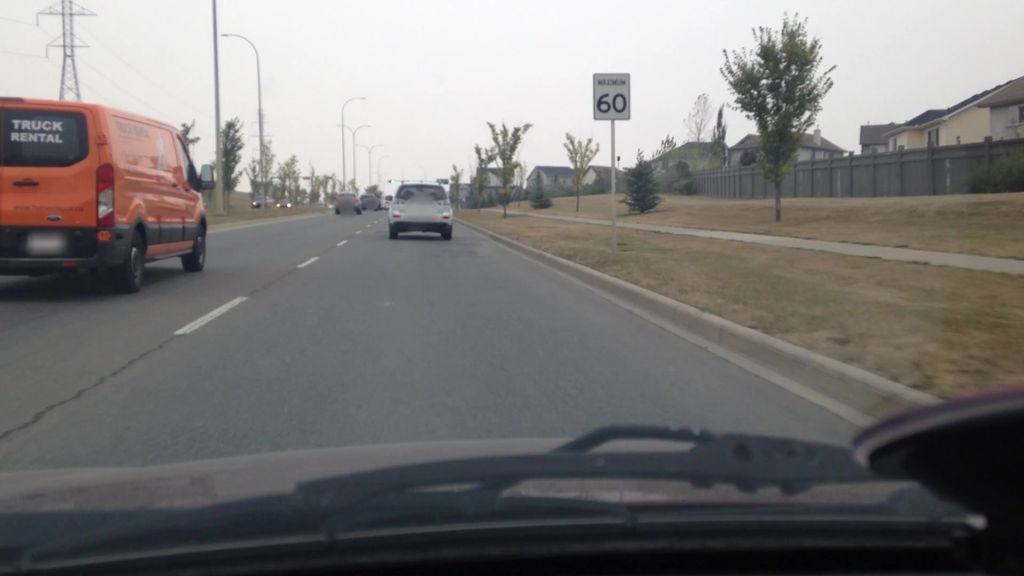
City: calgary